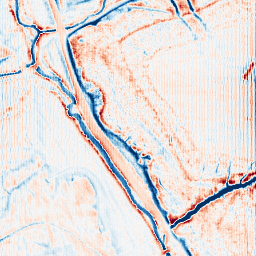
Category: edge_preserving
Decomposition family: anisotropic_diffusion
Decomposition parameters: iterations: 50
kappa: 100
gamma: 0.1
Upsampling method: fft_zeropad
Upsampling parameters: scale: 2
Upsampling scale: 2